Field crop: tomato
Growth stage: 1
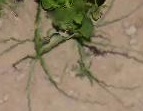
Species: cyperus